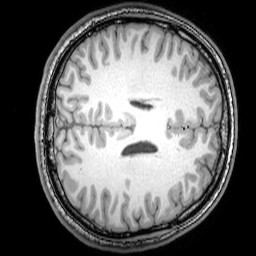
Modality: T1w
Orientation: axial
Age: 25
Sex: male
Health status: healthy
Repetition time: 0.081 s
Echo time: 0.037 s